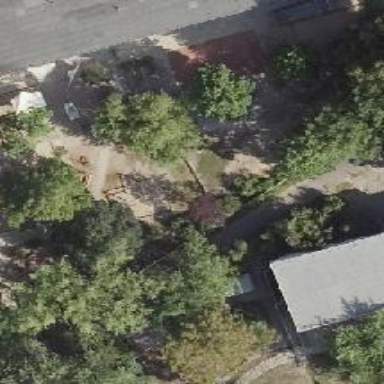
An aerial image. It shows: Playground area for leisure activities on the land.